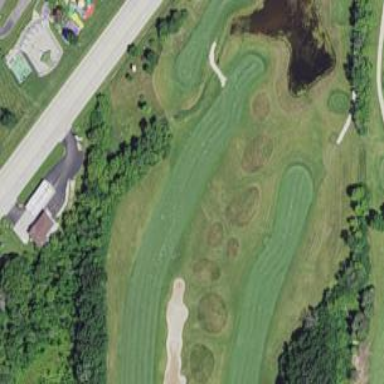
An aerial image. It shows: Golf fairway surrounded by grass.